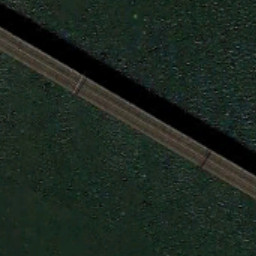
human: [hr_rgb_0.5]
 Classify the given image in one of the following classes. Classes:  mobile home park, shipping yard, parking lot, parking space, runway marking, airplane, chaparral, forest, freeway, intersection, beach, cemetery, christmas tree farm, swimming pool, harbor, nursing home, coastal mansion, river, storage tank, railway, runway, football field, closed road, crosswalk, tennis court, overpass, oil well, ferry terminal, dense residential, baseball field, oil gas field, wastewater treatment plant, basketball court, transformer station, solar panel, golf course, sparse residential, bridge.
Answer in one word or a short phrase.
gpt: bridge